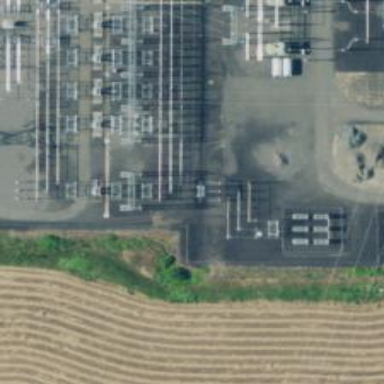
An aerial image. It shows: H-frame designed tower for power lines.